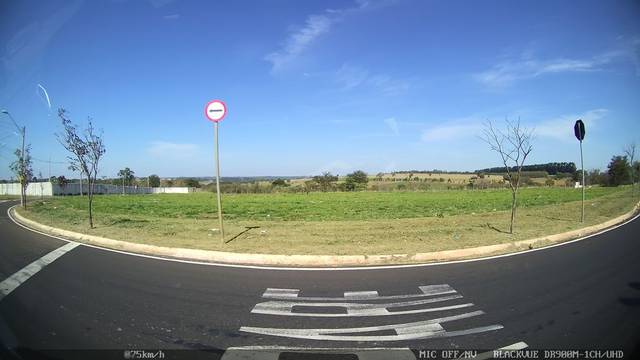
Region: Brazil
Coordinates: -20.554, -47.437